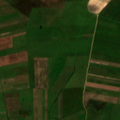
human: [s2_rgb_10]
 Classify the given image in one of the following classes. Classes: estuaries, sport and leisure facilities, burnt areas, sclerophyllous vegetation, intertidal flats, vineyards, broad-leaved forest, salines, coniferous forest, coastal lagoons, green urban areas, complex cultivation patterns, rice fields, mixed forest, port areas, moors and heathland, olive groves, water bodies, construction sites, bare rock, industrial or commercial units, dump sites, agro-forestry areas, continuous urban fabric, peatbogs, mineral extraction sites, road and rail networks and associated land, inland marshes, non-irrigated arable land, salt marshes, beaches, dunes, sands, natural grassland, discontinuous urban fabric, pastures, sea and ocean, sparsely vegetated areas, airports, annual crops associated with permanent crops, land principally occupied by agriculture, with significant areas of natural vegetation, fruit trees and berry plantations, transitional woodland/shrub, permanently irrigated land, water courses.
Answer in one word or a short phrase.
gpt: non-irrigated arable land, fruit trees and berry plantations, complex cultivation patterns